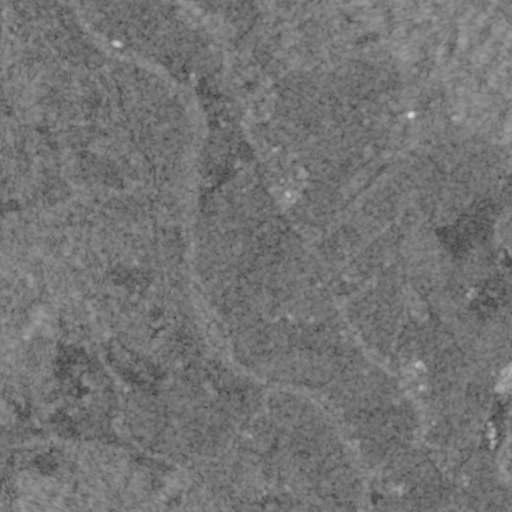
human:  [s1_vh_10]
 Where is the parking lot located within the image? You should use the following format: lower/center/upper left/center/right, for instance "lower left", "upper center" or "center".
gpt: The parking lot is located in the upper center of the image.
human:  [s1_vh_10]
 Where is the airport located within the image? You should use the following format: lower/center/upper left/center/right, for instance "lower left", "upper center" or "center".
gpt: There is no airport in the image.

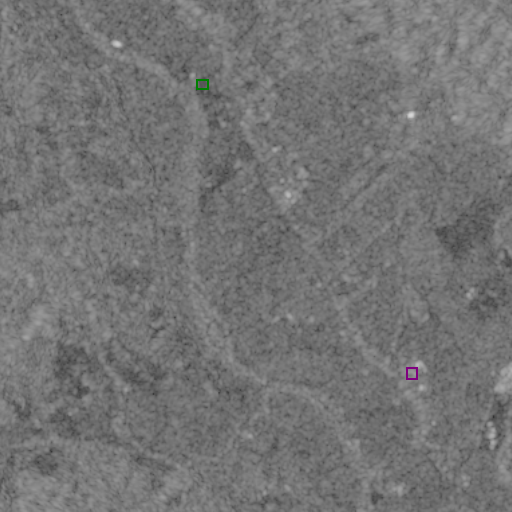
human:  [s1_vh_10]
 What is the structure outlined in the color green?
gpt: The structure outlined in green is a parking lot.
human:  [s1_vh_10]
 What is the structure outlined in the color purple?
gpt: The structure outlined in purple is a building.
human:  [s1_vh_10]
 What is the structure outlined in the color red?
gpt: There is no red outline.